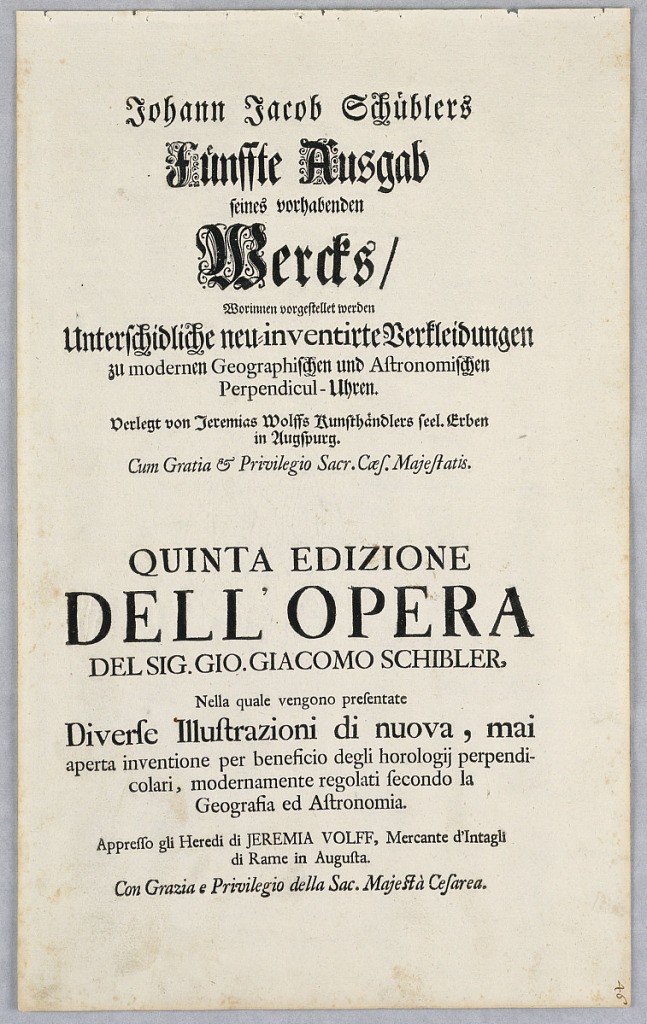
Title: Funffte Ausgab seiner vorhabenden werckes...
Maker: Johann Jakob Schübler, German, 1689–1741
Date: ca. 1720
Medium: Engraving on laid paper
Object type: Print
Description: Title page of trade book of clock designs